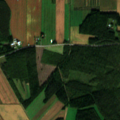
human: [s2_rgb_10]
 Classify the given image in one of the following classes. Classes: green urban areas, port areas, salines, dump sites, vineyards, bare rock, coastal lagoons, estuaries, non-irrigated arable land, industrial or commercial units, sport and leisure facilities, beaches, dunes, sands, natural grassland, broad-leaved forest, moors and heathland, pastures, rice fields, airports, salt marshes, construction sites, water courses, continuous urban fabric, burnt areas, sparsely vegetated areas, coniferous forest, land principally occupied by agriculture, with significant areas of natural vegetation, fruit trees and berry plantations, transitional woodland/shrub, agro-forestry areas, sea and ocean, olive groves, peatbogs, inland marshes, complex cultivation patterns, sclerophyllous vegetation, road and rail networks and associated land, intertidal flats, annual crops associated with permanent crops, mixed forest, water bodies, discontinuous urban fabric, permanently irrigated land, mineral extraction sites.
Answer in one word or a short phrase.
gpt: non-irrigated arable land, coniferous forest, mixed forest